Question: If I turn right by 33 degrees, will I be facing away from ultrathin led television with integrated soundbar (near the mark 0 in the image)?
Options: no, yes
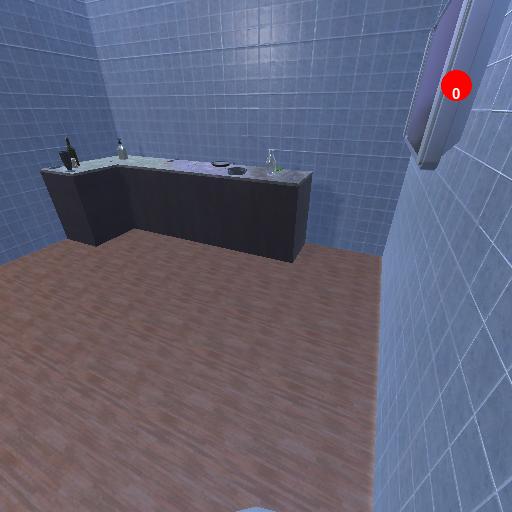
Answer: no